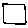
Label: square